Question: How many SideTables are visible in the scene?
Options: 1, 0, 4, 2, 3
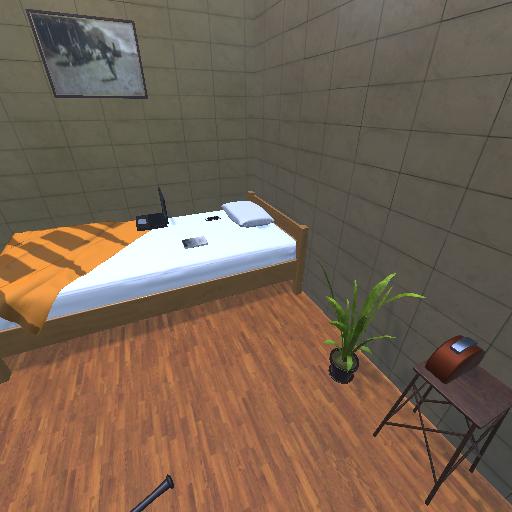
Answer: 1